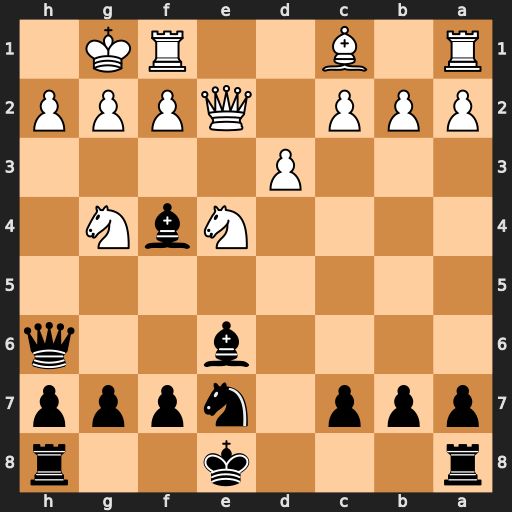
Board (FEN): r3k2r/ppp1nppp/4b2q/8/4NbN1/3P4/PPP1QPPP/R1B2RK1
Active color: b
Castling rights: kq
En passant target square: -
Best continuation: Bxg4 Bxf4 Qxf4